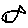
Label: fish